Field crop: maize
Growth stage: 2
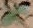
Species: datura